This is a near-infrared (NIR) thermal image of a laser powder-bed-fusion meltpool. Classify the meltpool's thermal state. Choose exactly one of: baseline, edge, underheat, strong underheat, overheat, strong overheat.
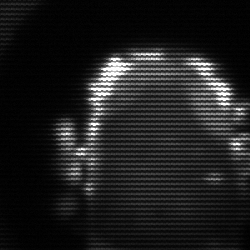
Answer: baseline